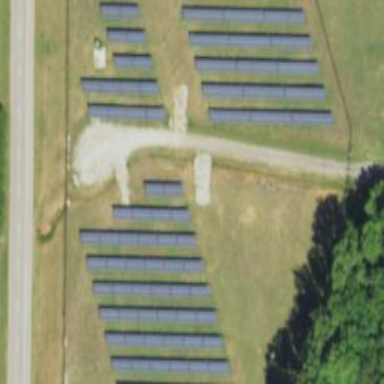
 consisting of solar photovoltaic panels."